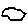
Label: cloud